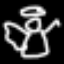
Label: angel